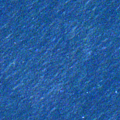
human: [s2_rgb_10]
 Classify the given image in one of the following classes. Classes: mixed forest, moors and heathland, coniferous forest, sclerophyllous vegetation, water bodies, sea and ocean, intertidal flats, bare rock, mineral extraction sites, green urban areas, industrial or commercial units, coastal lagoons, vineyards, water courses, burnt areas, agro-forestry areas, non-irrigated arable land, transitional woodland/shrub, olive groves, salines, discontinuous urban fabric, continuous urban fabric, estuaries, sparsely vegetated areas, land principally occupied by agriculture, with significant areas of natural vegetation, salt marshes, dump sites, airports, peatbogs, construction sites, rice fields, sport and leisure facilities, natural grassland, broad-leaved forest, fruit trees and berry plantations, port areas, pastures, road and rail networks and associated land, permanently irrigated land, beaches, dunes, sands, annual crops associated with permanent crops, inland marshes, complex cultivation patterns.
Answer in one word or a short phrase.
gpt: sea and ocean